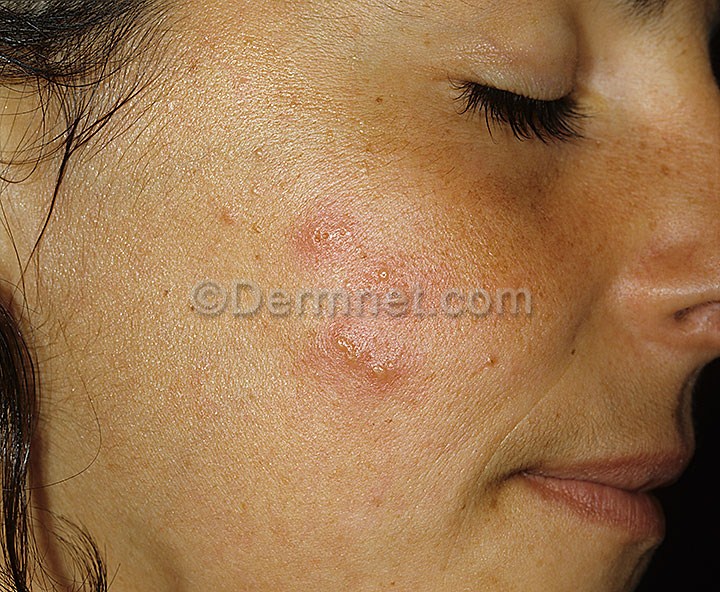
Disease: Warts Molluscum and other Viral Infections